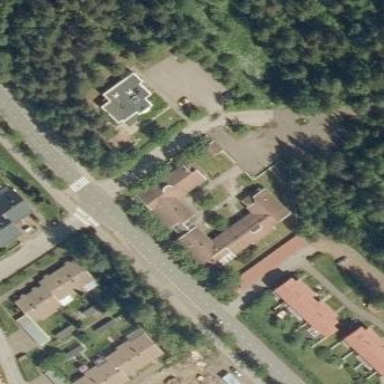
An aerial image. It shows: Public building.